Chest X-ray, PA view. Patient: 18 years old, sex M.
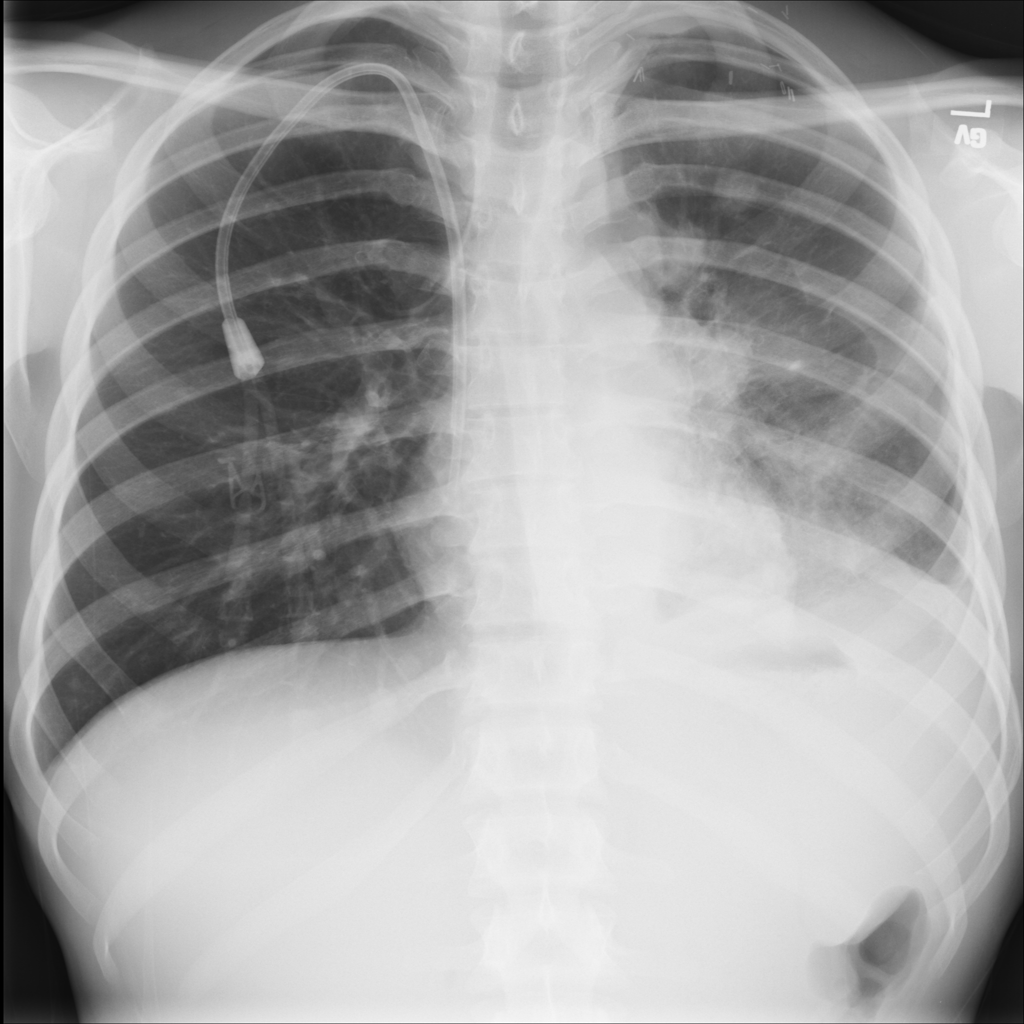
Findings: Infiltration, Mass, Nodule